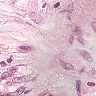
Metastatic tissue present: yes